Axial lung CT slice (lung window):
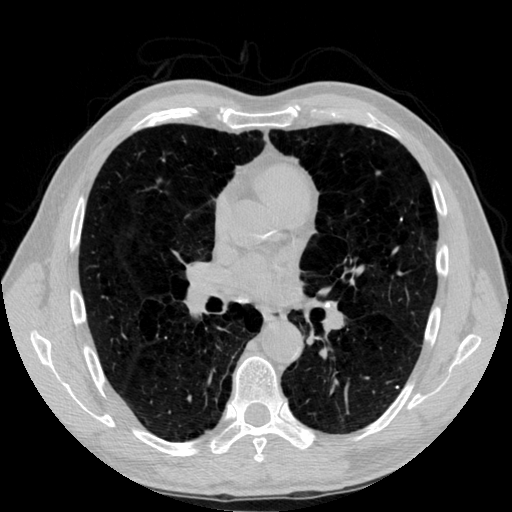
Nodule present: no